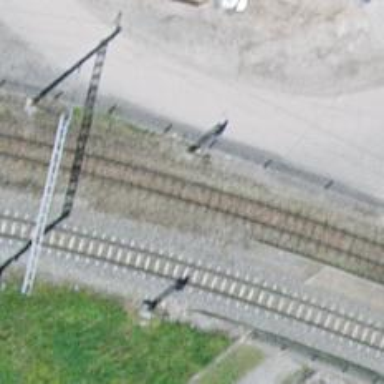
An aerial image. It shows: Railway signal.